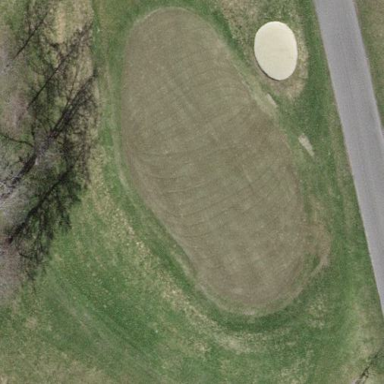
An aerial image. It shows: Picturesque green golfing area with grass land use.